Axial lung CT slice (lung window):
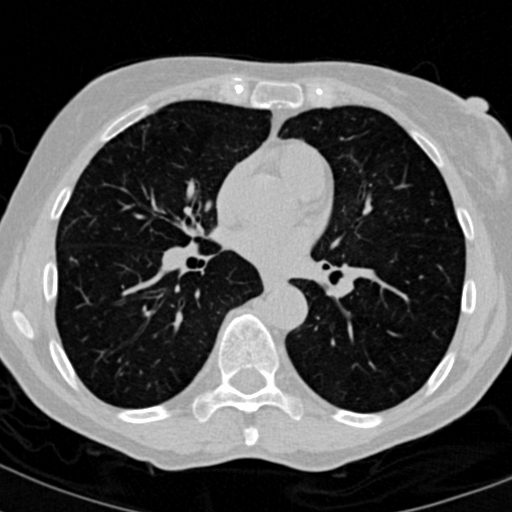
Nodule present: yes
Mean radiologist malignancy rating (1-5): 2.5